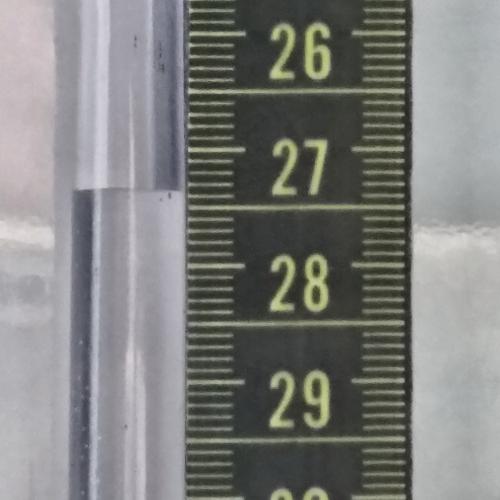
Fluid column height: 27.4 cm